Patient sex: M
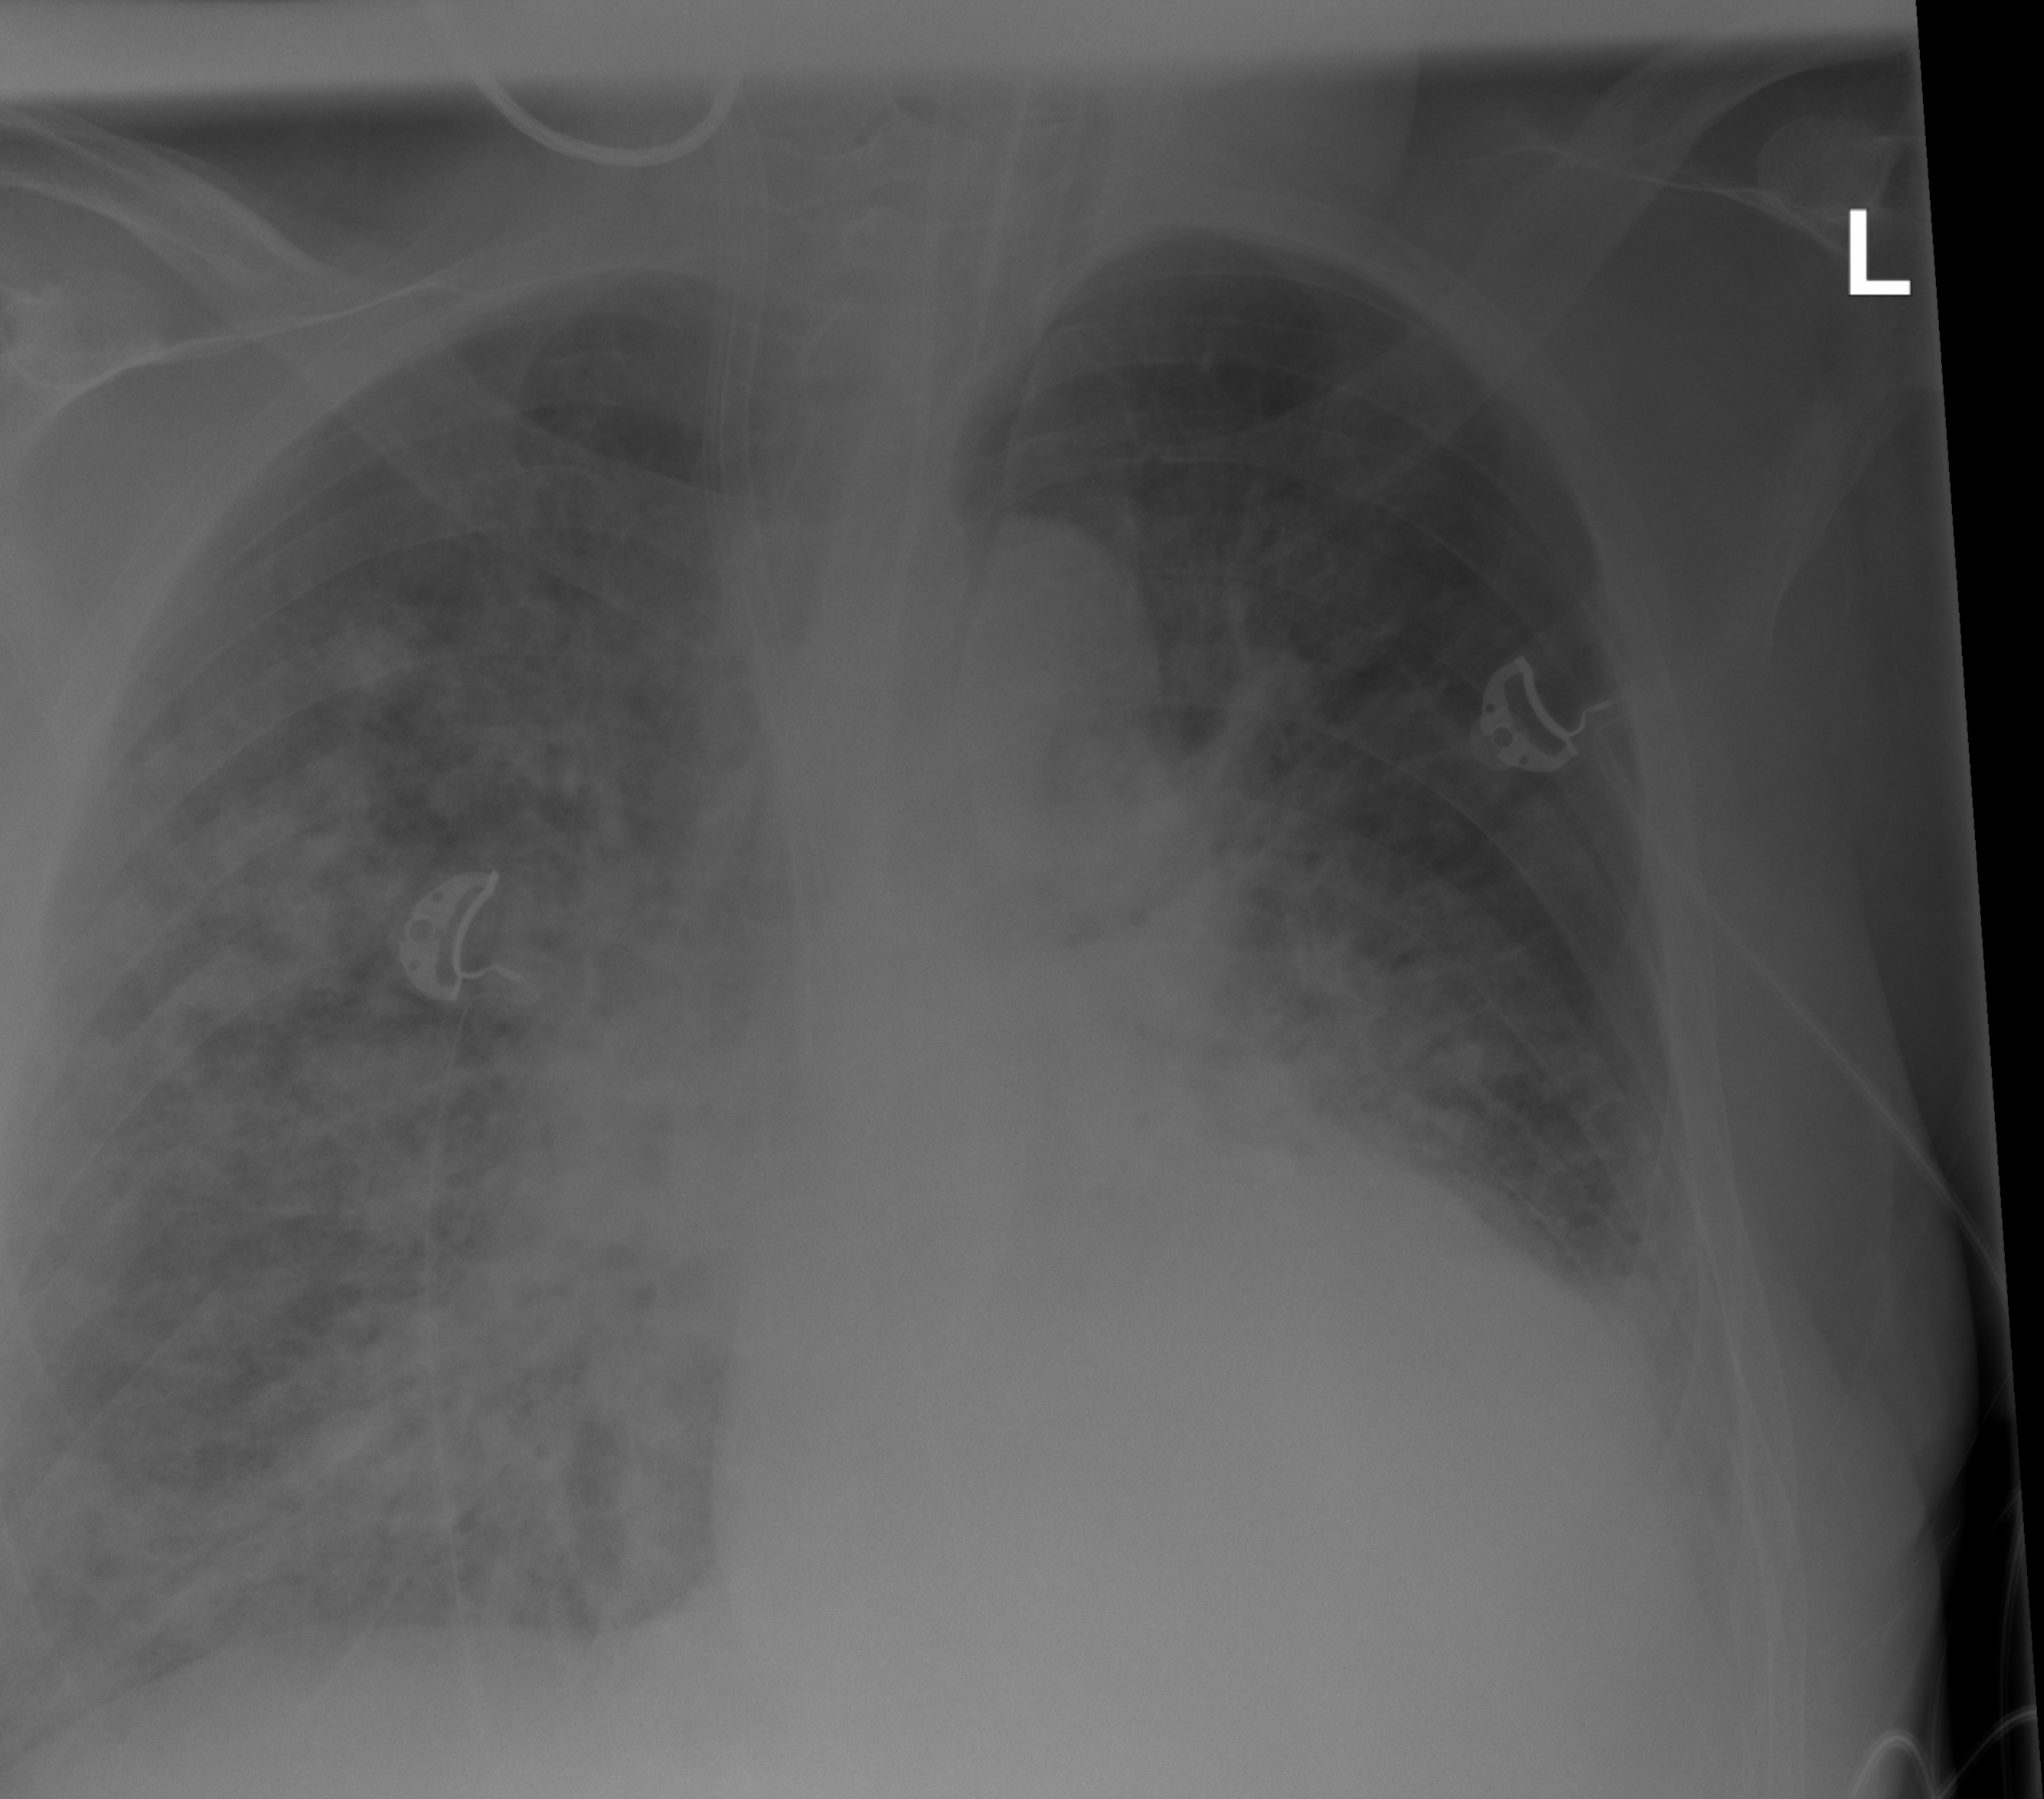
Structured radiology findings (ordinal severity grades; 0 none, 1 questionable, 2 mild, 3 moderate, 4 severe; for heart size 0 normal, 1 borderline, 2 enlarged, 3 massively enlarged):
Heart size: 1
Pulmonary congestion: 0
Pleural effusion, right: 0
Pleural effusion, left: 2
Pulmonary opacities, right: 3
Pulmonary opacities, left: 2
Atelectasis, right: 3
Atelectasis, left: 2